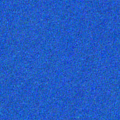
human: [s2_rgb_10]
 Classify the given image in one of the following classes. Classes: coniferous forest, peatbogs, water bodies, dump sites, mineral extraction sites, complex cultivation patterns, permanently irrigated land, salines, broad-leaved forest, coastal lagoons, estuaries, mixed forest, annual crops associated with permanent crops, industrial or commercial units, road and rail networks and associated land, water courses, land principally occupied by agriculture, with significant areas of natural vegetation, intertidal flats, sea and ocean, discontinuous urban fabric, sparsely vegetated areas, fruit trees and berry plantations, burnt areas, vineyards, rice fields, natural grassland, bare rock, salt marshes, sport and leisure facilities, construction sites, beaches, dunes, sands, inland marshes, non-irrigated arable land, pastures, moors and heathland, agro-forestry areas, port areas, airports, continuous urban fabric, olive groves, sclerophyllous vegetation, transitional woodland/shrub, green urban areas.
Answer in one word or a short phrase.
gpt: sea and ocean